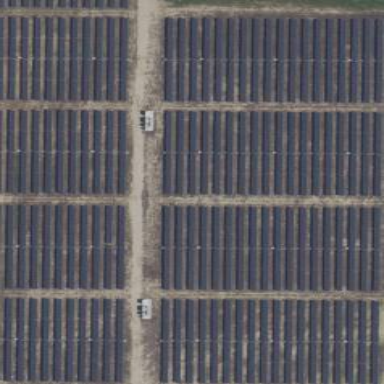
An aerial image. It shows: Solar power plant using photovoltaic technology.